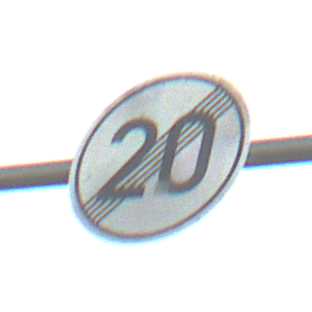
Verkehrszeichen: EndeGeschwindigkeit20
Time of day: SunriseSunset
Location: Outdoor (RoadRail)
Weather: PartlyCloudy
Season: NotSpecified
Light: Natural